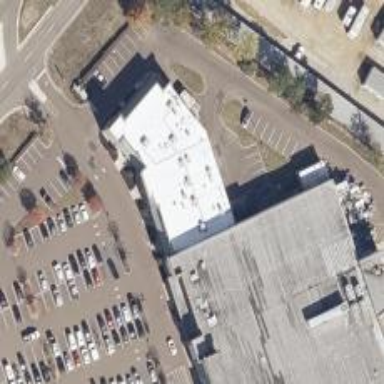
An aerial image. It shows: Commercial building.